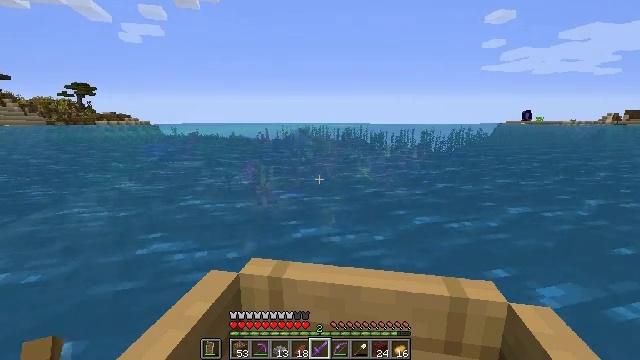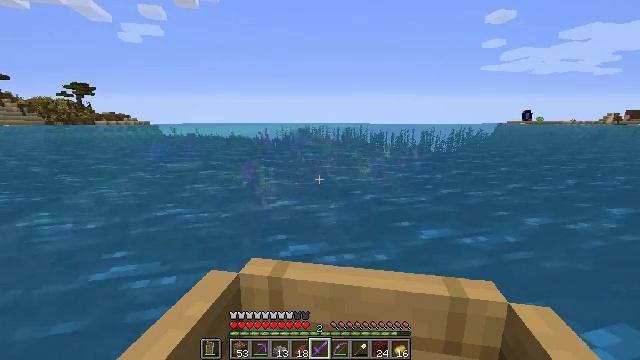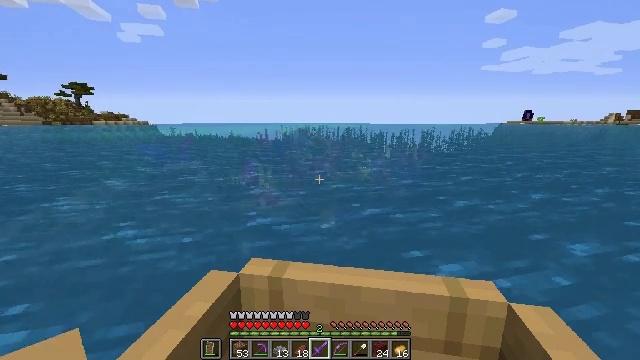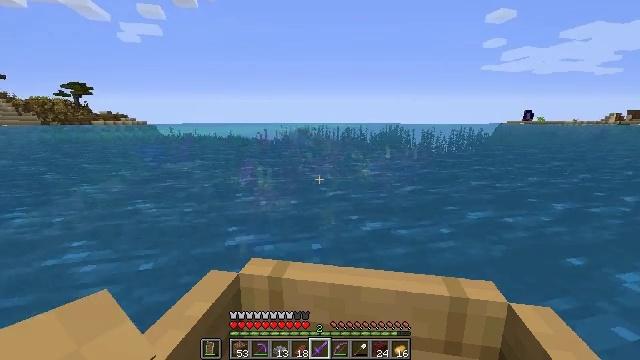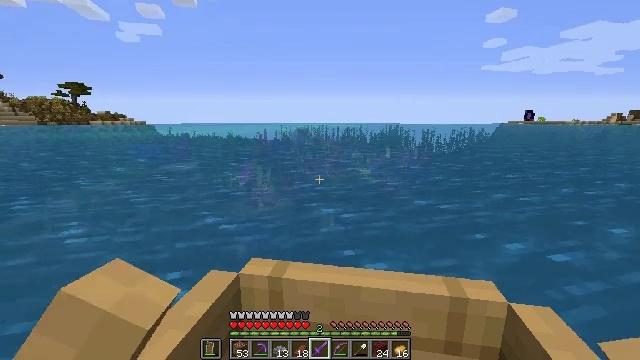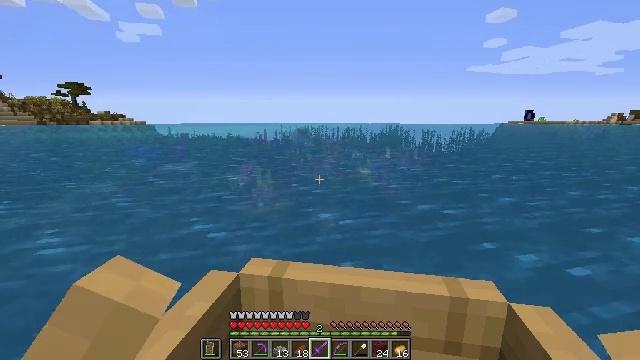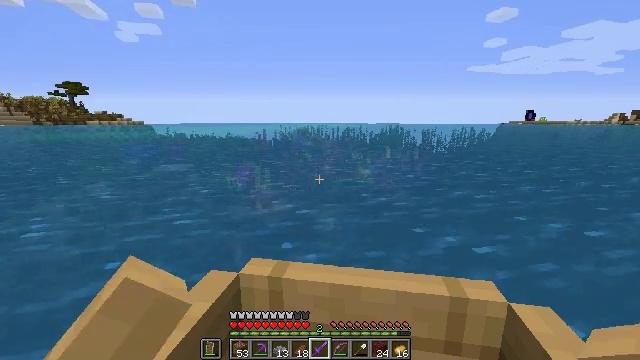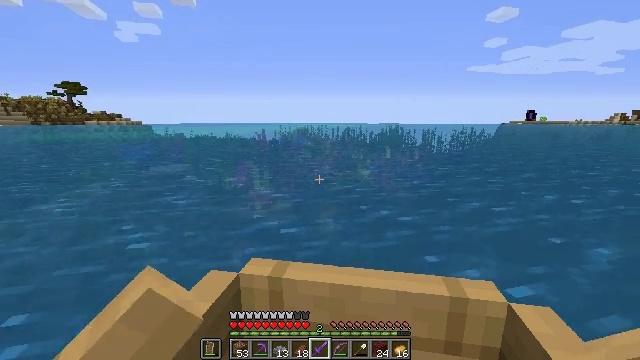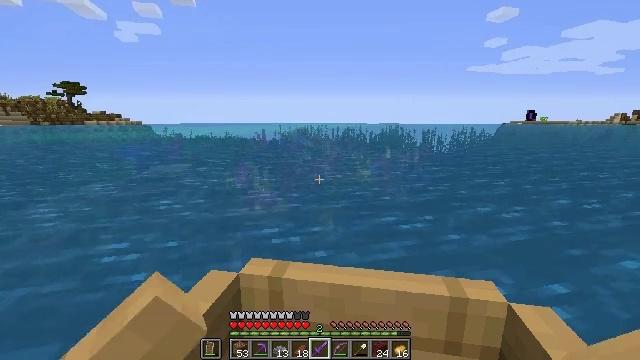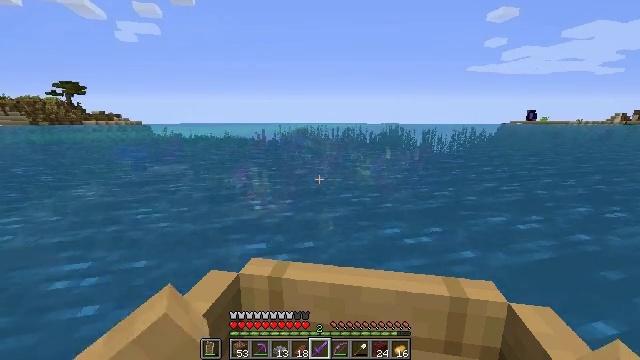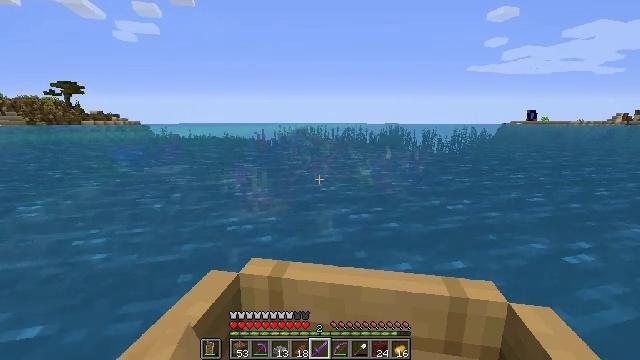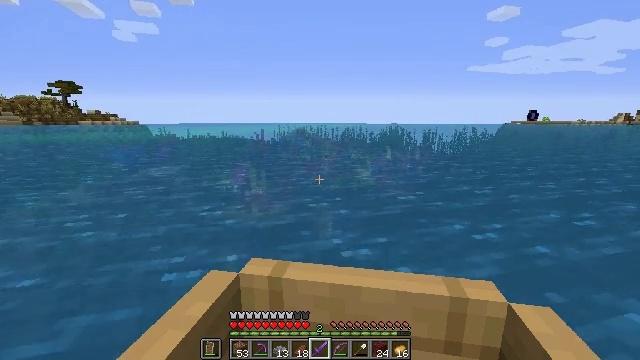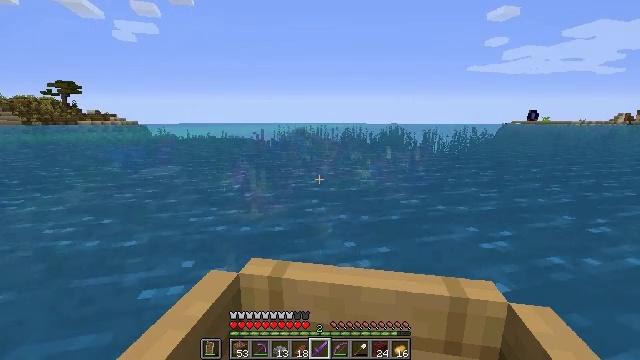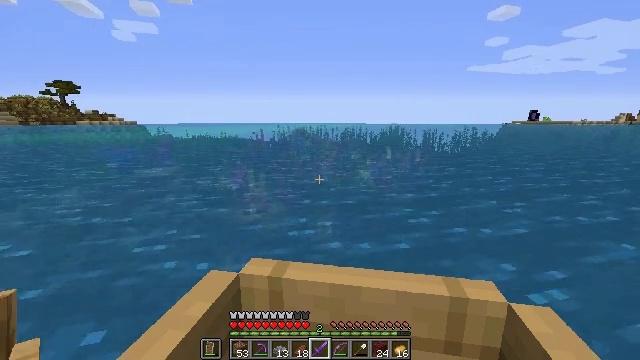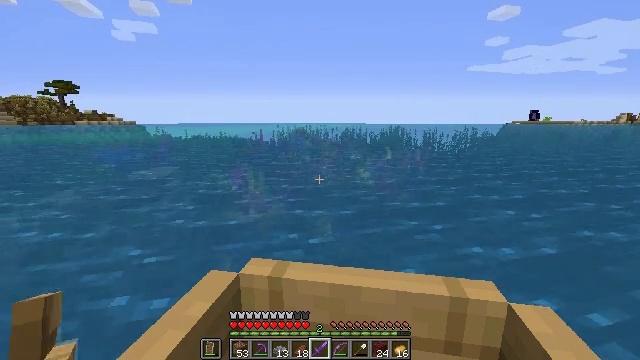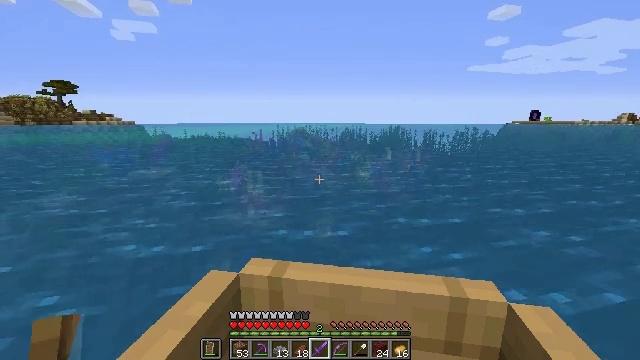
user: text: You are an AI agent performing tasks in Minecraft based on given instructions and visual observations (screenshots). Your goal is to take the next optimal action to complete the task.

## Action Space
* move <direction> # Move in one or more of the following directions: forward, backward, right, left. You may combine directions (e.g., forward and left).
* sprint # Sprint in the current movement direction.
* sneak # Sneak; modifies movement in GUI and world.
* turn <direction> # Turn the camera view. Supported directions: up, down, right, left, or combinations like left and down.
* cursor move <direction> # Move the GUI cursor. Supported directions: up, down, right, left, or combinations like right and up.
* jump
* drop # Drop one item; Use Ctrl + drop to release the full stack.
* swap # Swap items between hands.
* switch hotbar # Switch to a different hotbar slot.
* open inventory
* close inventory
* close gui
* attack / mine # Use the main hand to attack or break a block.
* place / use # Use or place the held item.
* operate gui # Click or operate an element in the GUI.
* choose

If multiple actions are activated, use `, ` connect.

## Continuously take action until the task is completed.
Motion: motion action
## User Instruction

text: mine block bubble coral block
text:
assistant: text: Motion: move forward
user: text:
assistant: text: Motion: move forward
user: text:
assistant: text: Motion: move forward
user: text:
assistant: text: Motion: move forward
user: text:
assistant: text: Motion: move forward
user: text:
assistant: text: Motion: move forward
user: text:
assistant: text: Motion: move forward
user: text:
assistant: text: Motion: move forward
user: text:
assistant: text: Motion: move forward
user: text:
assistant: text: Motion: move forward
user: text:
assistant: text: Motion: move forward
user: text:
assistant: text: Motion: move forward
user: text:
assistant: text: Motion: move forward
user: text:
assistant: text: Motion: move forward
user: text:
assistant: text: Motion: move forward
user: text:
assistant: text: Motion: move forward
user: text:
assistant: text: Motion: move forward
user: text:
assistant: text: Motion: move forward
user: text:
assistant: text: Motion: move forward
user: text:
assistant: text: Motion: move forward
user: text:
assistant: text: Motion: move forward
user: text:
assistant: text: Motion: move forward
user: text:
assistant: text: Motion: move forward
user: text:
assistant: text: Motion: move forward
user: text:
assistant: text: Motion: move forward
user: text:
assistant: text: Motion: move forward
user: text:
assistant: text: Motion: move forward
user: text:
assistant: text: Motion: move forward
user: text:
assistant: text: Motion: move forward
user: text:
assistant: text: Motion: move forward